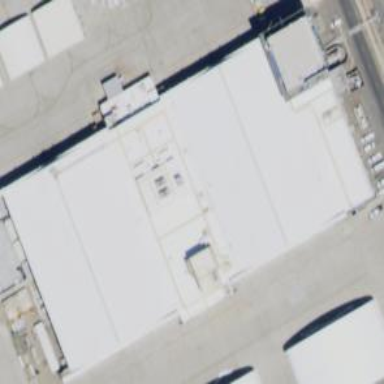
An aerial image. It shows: Building designed as airport hangar.